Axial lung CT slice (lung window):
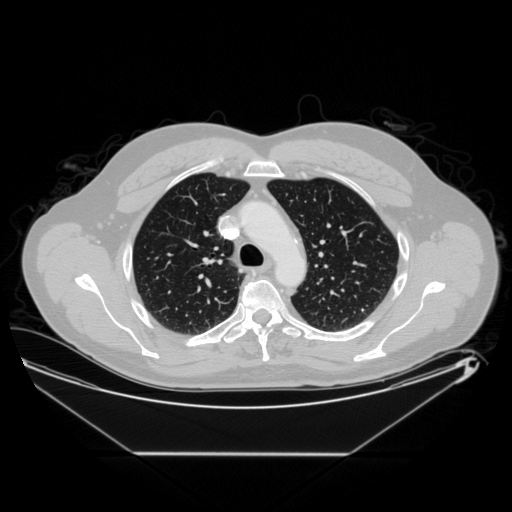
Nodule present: no